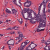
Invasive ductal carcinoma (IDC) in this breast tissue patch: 1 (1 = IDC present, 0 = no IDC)